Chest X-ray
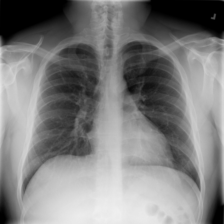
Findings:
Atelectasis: negative
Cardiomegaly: negative
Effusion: negative
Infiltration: positive
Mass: negative
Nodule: negative
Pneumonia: negative
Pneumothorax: negative
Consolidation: negative
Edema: negative
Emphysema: negative
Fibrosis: negative
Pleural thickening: negative
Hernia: negative